Question: I am trying to get a stored value from the database into a select box, but it is not displaying. The selected value shows in the console(inspect element) but it's just not displaying.
'''
<td data-ng-class="{'has-error': employeeSchedule.employee.$invalid && employeeSchedule.employee.$dirty}">
<select class="form-control input-sm" name="employee" ng-model="schedule.employee" ng-init="schedule.employee='{{$schedules[0]->employee}}'" ng-options="employee.employeeName for employee in employeesName track by employee.usersId">
<option value="">Select Employee</option>
</select>
</td>
'''
---
'''
app.controller('UpdateWorkScheduleCtrl', [ '$scope', '$http', function ($scope, $http)
{
$http.get('/schedule/employees').success(function(employeedata) {
$scope.employeesName = employeedata;
});
}]);
'''
---
'''
public function getEmployees() {
$users = DB::select(DB::raw("SELECT 'usersId', CONCAT('firstName',' ','middleName',' ','lastName') AS employeeName
FROM 'users'
WHERE 'userStatus' != 'Administrator'
AND 'userStatus' != 'Director'
AND 'userStatus' != 'HR Specialist'"));
return Response::json($users);
} // end function getEmployees()
'''
---

It is clear from inspect elements that the data is there, but it is just not being displayed as the selected item in the select box. Can someone show me what I am doing wrong please.
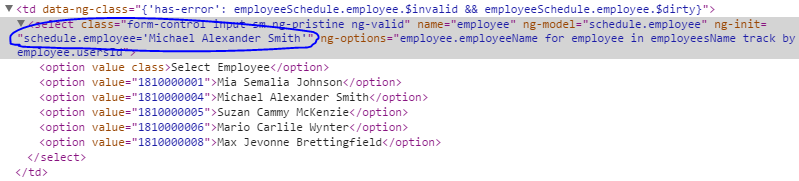
Answer: Your ng-options expression does not match with what you need. You have 'track by employee.usersId' in the syntax 'employee.employeeName for employee in employeesName track by employee.usersId', Which means that you would need to set ng-model to userId instead of name and also as an object not just as string, i.e your ng-model should ideally be 'schedule.employee = {usersId:'someid'}' for default selection. Now coming to your case which pretty seems like you are trying to set ng-model as a string and you want it the name of the employee (Which probably is a poor choice since you already have an id) you should try the alternate syntax with <URL>:
'''
ng-options="employee.employeeName as employee.employeeName for employee in employeesName "
'''
Also remember when you use select as syntax you should remove track by, as they are not designed to work together.
Side Note:-
It is a bad idea to use <URL> for initializing ng-mode. And doc says:
> The only appropriate use of ngInit is for aliasing special properties of ngRepeat, as seen in the demo below. Besides this case, you should use controllers rather than ngInit to initialize values on a scope.